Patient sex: M
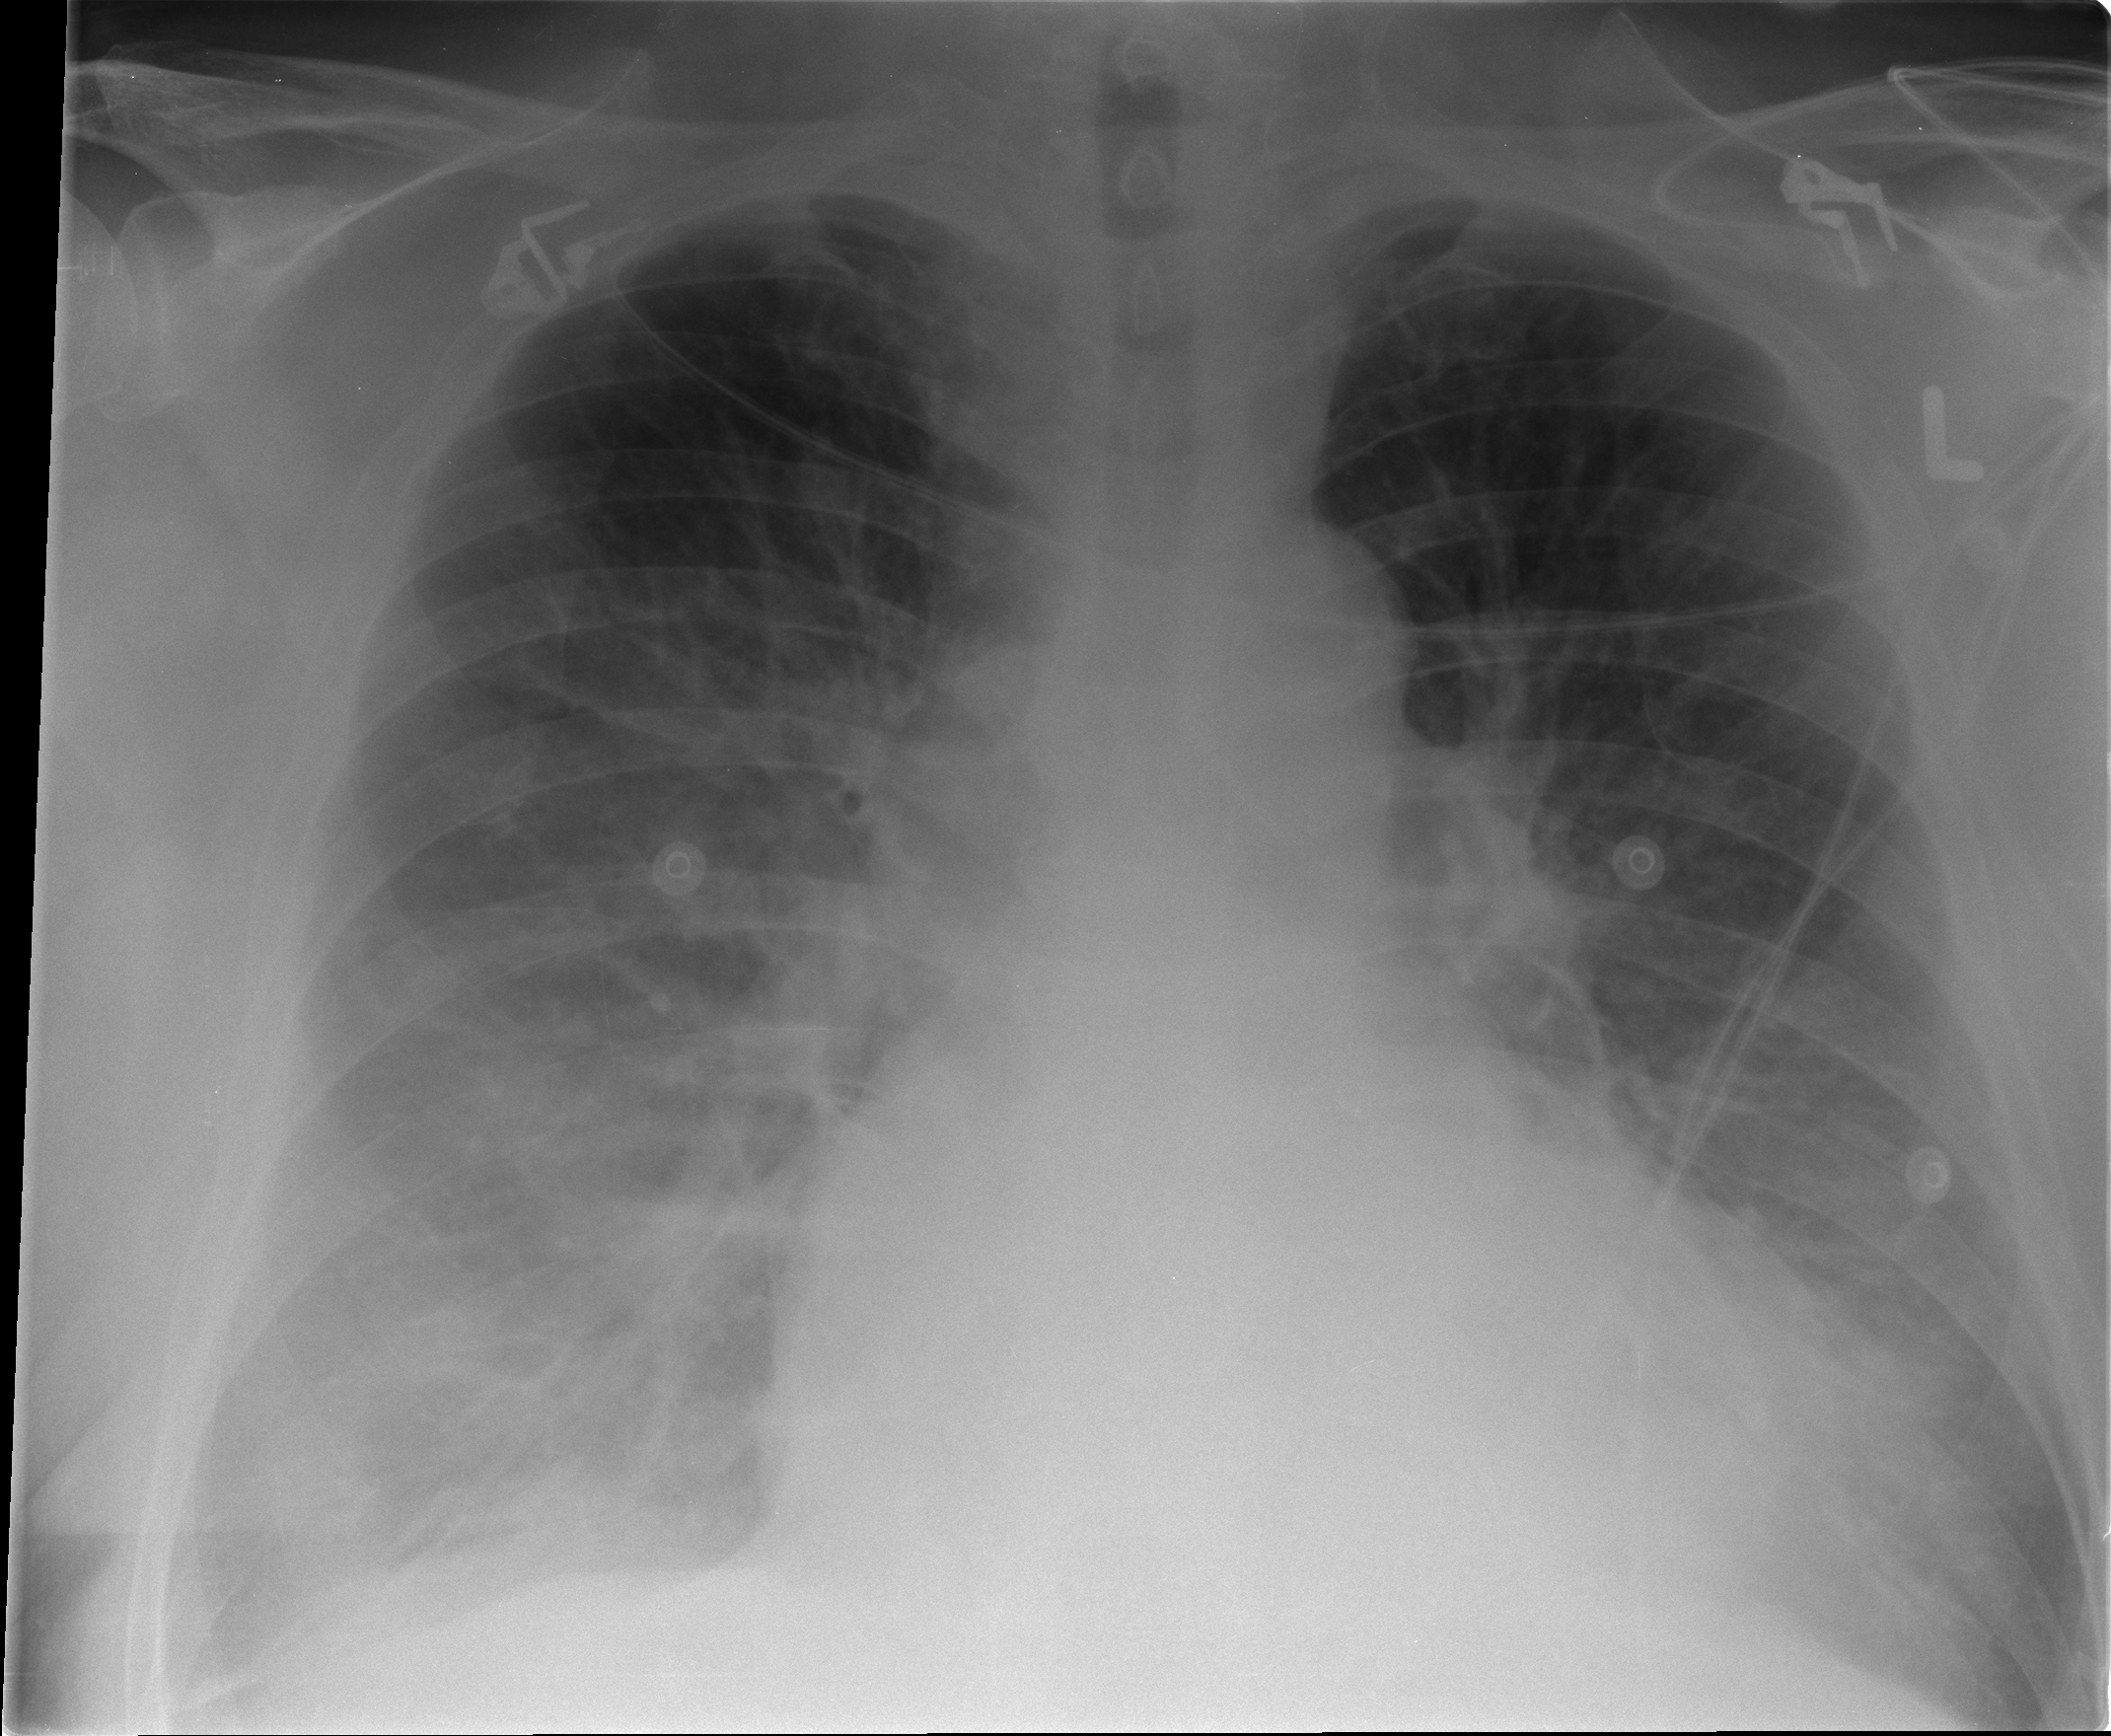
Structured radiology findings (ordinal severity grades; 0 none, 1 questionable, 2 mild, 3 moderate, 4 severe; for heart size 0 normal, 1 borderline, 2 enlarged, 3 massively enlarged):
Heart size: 2
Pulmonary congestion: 2
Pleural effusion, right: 2
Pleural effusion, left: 2
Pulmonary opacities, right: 0
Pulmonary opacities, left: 0
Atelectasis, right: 2
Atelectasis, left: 2